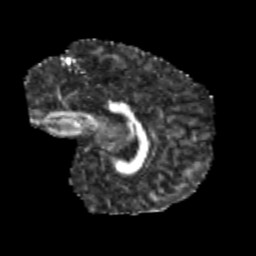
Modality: FA
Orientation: sagittal
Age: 9
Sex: male
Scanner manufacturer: siemens
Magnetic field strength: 3 T
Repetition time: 3.8 s
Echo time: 0.07 s